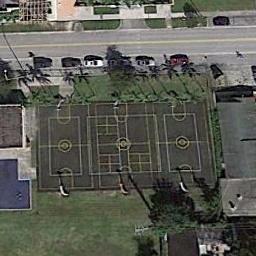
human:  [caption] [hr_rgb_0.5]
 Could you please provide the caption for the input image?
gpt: Three basketball courts next to a road and some buildings beside .

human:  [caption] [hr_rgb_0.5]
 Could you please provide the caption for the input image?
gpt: There are several different basketball courts .

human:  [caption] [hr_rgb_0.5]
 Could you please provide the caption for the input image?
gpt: The basketball court on the lawn is next to the road,With some buildings nearby .

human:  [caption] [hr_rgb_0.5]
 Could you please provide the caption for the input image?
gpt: There are three basketball courts in the middle of grass next to a road .

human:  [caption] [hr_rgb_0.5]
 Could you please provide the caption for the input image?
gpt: The road is next to three basketball courts .